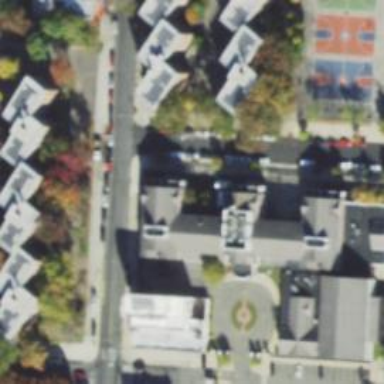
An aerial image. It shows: Residential road with separate sidewalk.